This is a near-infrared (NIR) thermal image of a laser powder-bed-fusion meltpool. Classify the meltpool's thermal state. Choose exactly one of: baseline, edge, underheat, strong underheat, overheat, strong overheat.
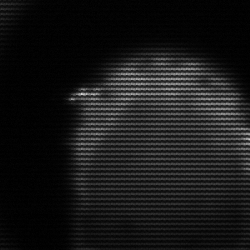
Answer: edge